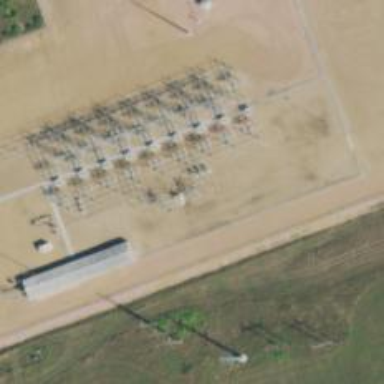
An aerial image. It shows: Switch for power supply.